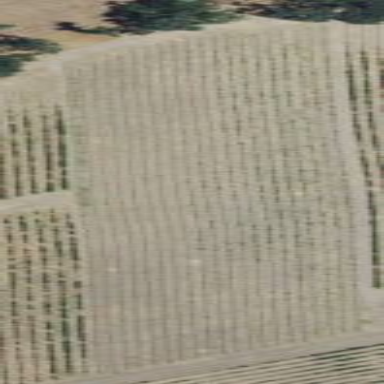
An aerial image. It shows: Beautiful vineyard in the countryside.